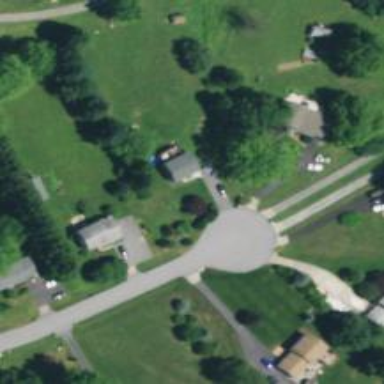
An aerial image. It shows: Driveway.